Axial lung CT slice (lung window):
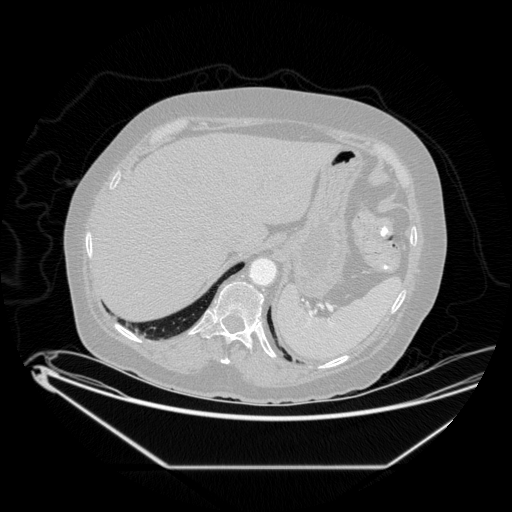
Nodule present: no